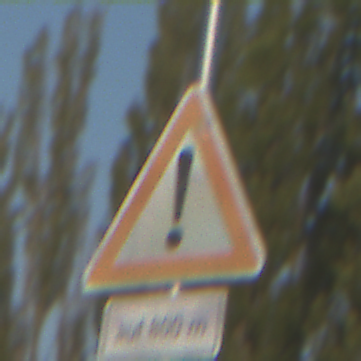
Verkehrszeichen: Gefahrenstelle
Zusatzzeichen unten: LaengeEinerStrecke5
Umgebung: Outdoor, Special
Tageszeit: SunriseSunset
Wetter: Clear
Licht: Natural
Jahreszeit: NotSpecified
Kontrast: MediumContrast